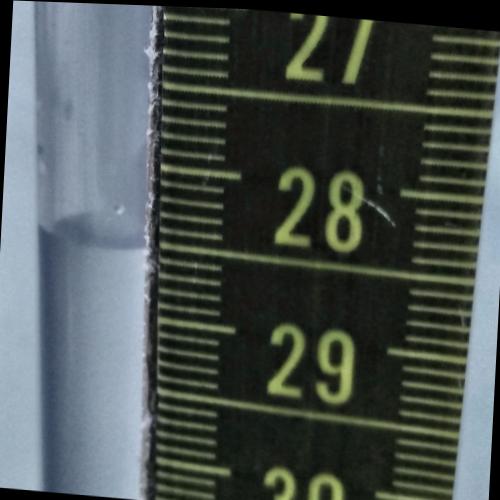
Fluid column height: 28.5 cm